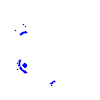
Particle: electron